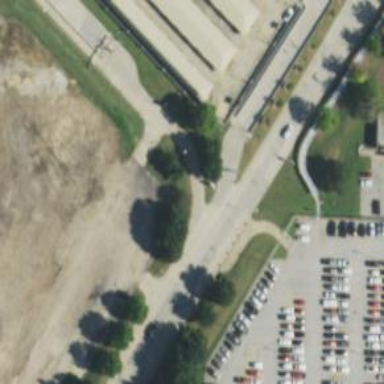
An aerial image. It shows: Driveway service road connected to primary link highway.